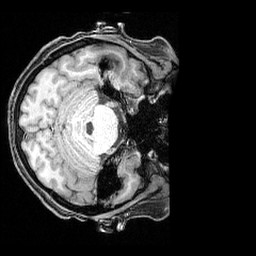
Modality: T1w
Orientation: axial
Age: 25
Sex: female
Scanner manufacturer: siemens
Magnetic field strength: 3 T
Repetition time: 2.3 s
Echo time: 0.00324 s